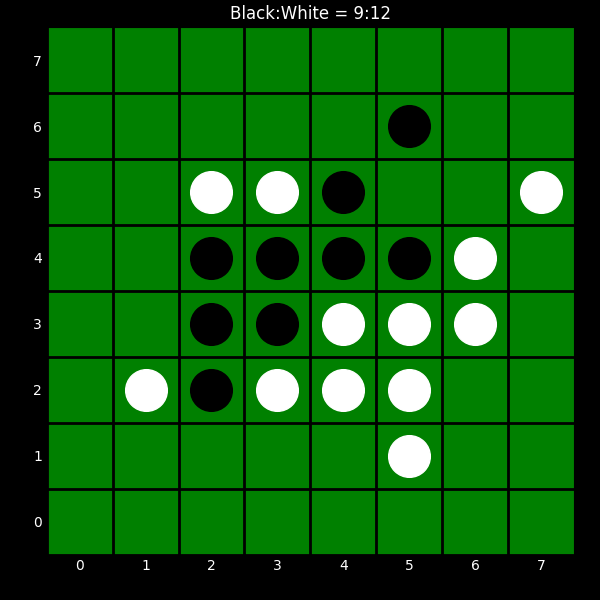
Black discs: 9
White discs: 12